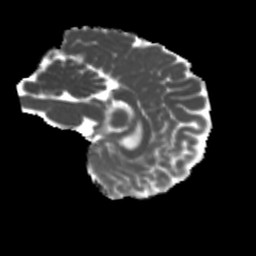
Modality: MD
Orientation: sagittal
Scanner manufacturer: siemens
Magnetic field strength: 3 T
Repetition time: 4 s
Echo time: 0.0594 s